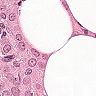
Metastatic tissue present: yes